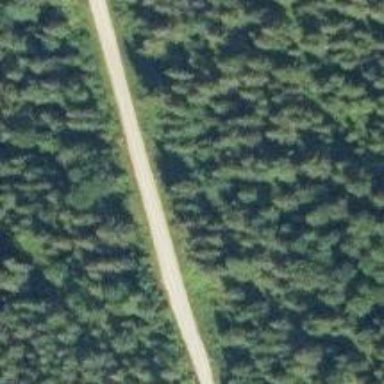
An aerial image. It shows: Unclassified road.